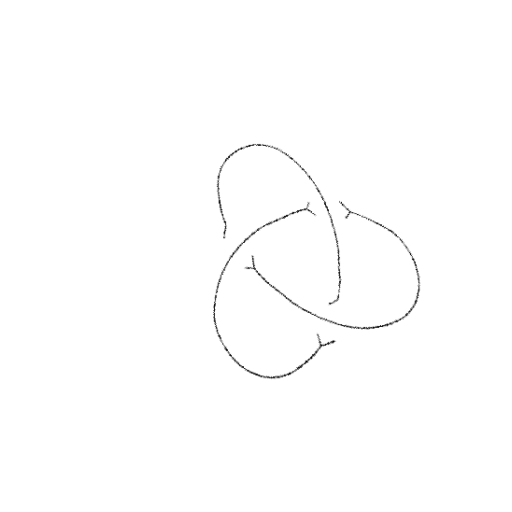
Crossing number: 3